Question: AFAIK 'ActionBar' should be by default be displayed at top, but in my case it's coming at bottom.
I've followed the standard tutorial and kept all basics in check.
Here's my code and supporting screenshot:
'''
package com.android.actionbardemo;
import android.app.ActionBar;
import android.app.Activity;
import android.os.Bundle;
import android.view.Menu;
import android.view.MenuItem;
import android.widget.Toast;
public class MainActivity extends Activity {
@Override
protected void onCreate(Bundle savedInstanceState) {
super.onCreate(savedInstanceState);
setContentView(R.layout.main);
ActionBar actionBar = getActionBar();
actionBar.show();
}
@Override
public boolean onCreateOptionsMenu(Menu menu) {
getMenuInflater().inflate(R.menu.main, menu);
return super.onCreateOptionsMenu(menu);
}
@Override
public boolean onOptionsItemSelected(MenuItem item) {
switch (item.getItemId()) {
case R.id.home:
Toast.makeText(this, "Home Option Selected", Toast.LENGTH_SHORT)
.show();
return true;
case R.id.java:
Toast.makeText(this, "Java Option Selected", Toast.LENGTH_SHORT)
.show();
return true;
case R.id.android:
Toast.makeText(this, "Android Option Selected", Toast.LENGTH_SHORT)
.show();
return true;
default:
return super.onOptionsItemSelected(item);
}
}
}
'''
---
'''
<menu xmlns:android="http://schemas.android.com/apk/res/android" >
<item
android:id="@+id/action_settings"
android:showAsAction="never"
android:title="@string/action_settings"/>
<item
android:id="@+id/home"
android:icon="@drawable/home"
android:showAsAction="ifRoom"
android:title="Home"/>
<item
android:id="@+id/java"
android:icon="@drawable/java"
android:showAsAction="ifRoom"
android:title="Java"/>
<item
android:id="@+id/android"
android:icon="@drawable/android"
android:showAsAction="ifRoom"
android:title="Android"/>
</menu>
'''
---
'''
<?xml version="1.0" encoding="utf-8"?>
<manifest xmlns:android="http://schemas.android.com/apk/res/android"
package="com.android.actionbardemo"
android:versionCode="1"
android:versionName="1.0" >
<uses-sdk
android:minSdkVersion="11"
android:targetSdkVersion="19" />
<application
android:allowBackup="true"
android:icon="@drawable/ic_launcher"
android:label="@string/app_name"
android:theme="@style/AppTheme"
android:uiOptions="splitActionBarWhenNarrow" >
<activity
android:name="com.android.actionbardemo.MainActivity"
android:label="@string/app_name" >
<intent-filter>
<action android:name="android.intent.action.MAIN" />
<category android:name="android.intent.category.LAUNCHER" />
</intent-filter>
</activity>
</application>
</manifest>
'''

Am I doing anything wrong?
Any help appreciated.
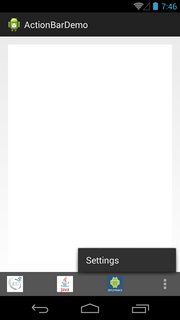
Answer: You're using the 'uiOptions' 'splitActionBarWhenNarrow' in your 'application' tag.
<URL>:
> Add a bar at the bottom of the screen to display action items in the
ActionBar, when constrained for horizontal space (such as when in
portrait mode on a handset). Instead of a small number of action items
appearing in the action bar at the top of the screen, the action bar
is split into the top navigation section and the bottom bar for action
items. This ensures a reasonable amount of space is made available not
only for the action items, but also for navigation and title elements
at the top. Menu items are not split across the two bars; they always
appear together.